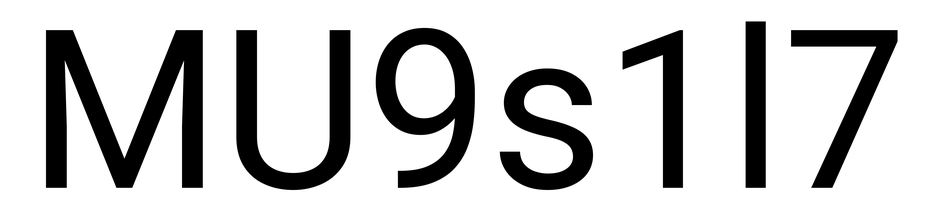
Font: Roboto_Regular